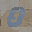
Label: 0